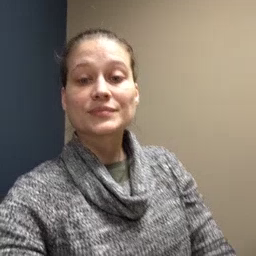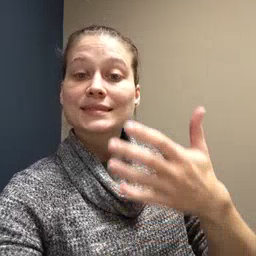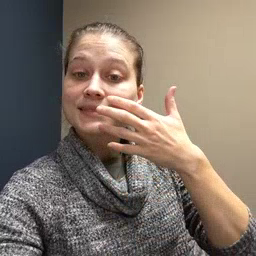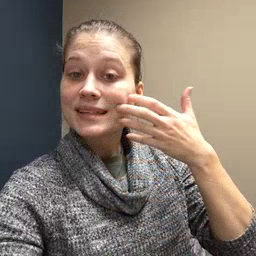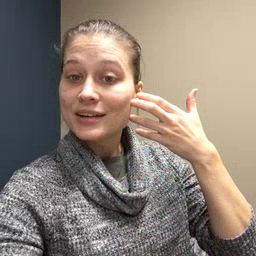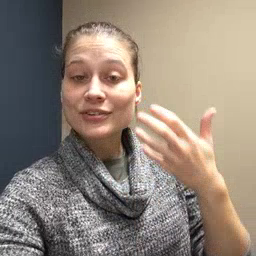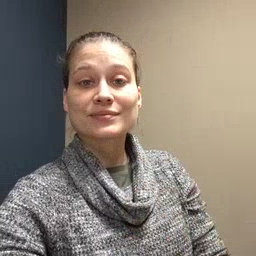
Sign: tiger